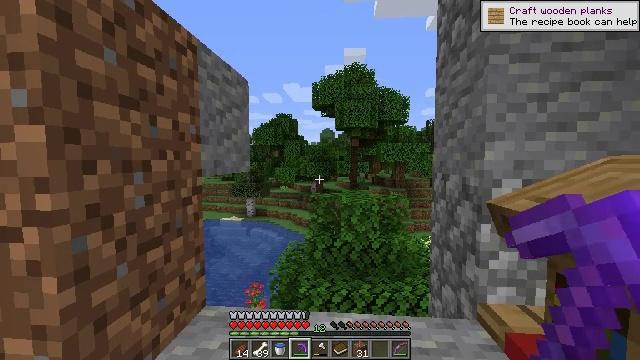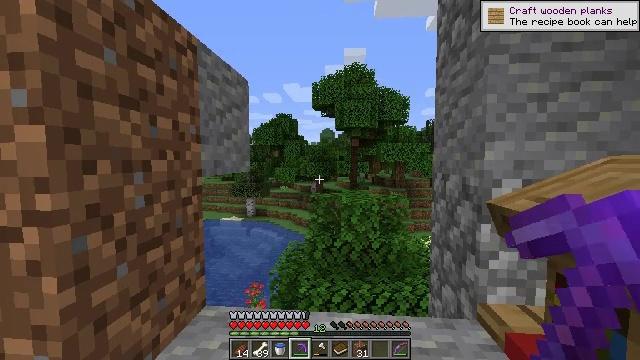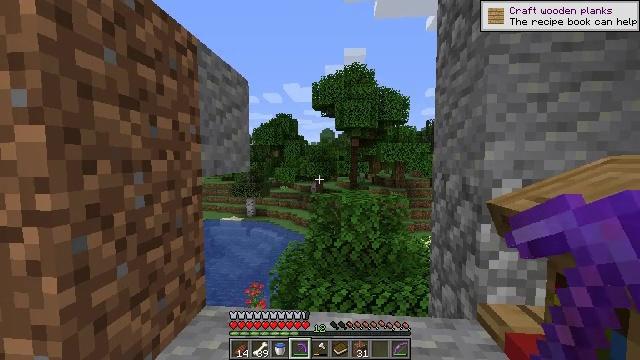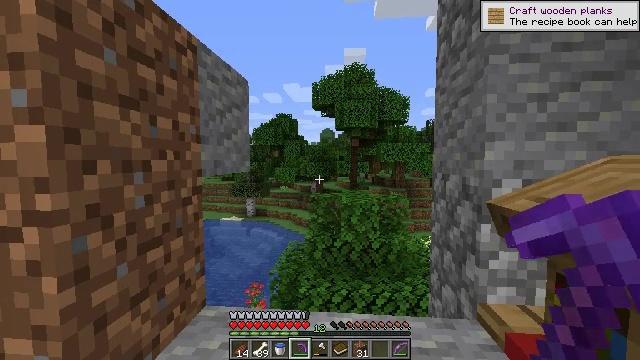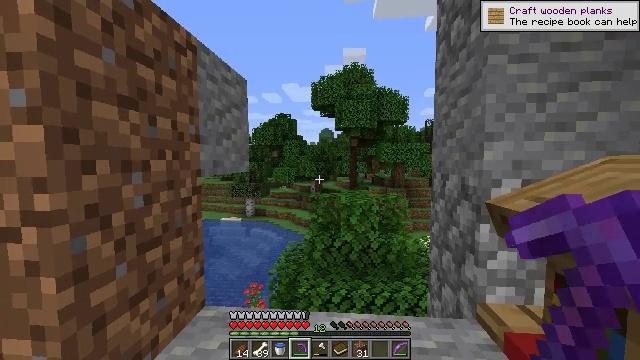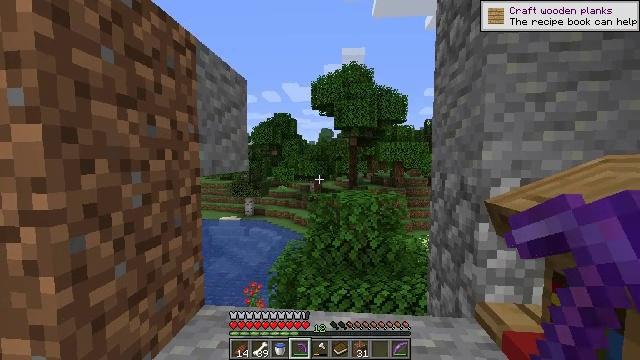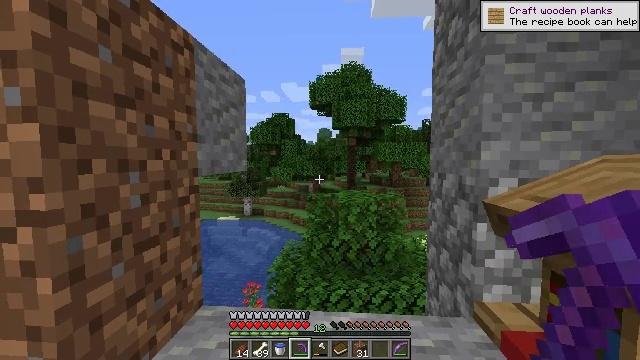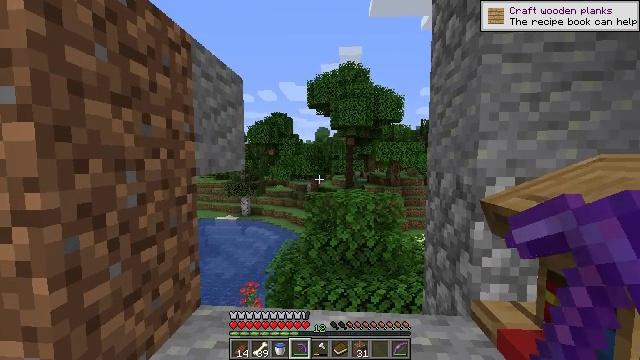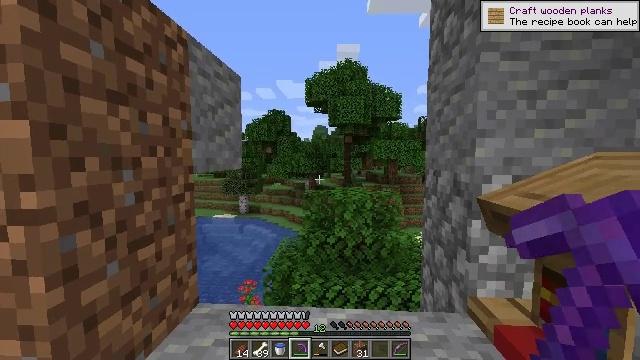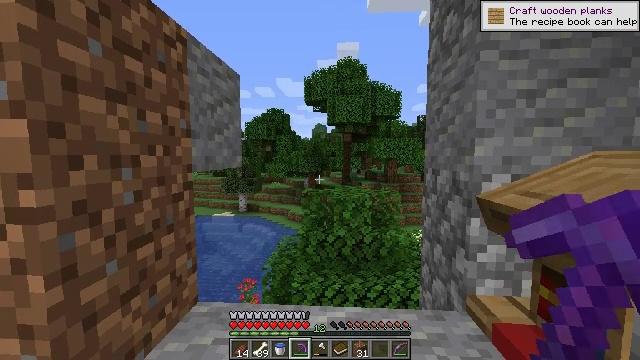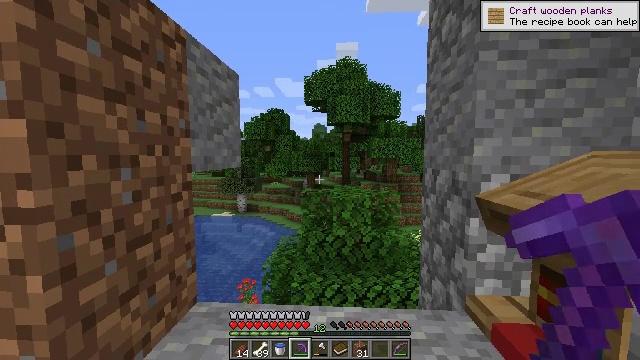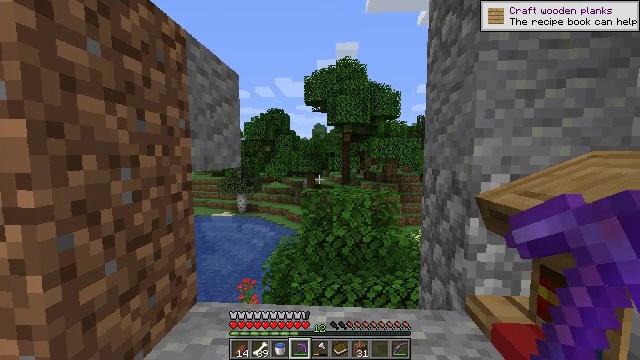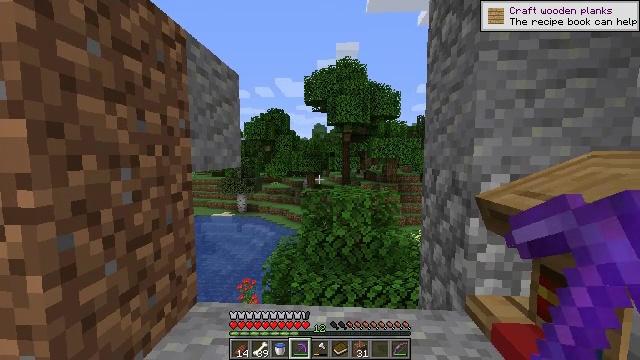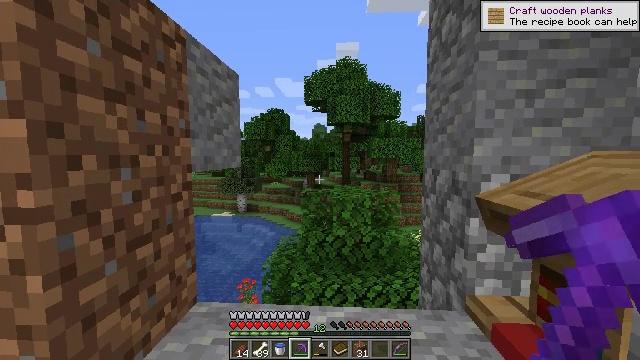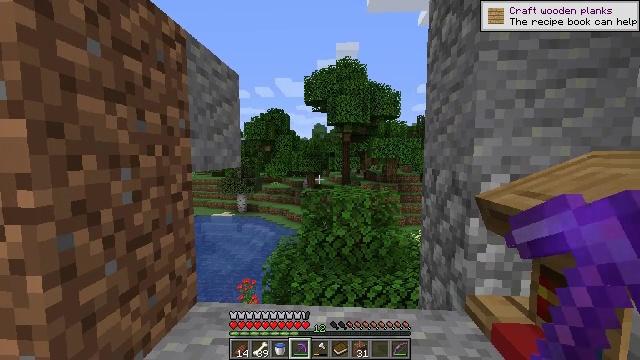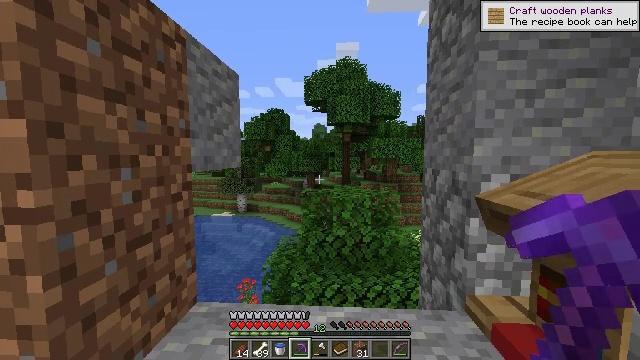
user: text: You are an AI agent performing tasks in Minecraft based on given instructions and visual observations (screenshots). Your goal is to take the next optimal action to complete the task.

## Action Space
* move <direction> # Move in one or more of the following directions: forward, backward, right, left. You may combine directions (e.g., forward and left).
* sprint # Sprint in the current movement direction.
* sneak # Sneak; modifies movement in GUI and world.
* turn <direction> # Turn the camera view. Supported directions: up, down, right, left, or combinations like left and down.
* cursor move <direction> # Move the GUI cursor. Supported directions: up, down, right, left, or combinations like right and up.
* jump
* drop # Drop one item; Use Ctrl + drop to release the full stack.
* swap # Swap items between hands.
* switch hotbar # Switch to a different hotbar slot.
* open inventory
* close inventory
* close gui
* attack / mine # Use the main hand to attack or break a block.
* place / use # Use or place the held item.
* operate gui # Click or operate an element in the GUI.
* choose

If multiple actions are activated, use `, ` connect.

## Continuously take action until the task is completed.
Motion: motion action
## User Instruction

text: Gather the andesite slab from a structure.
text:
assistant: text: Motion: no_op
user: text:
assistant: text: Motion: no_op
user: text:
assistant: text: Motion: no_op
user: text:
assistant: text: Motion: no_op
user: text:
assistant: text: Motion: no_op
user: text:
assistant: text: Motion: no_op
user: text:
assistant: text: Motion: no_op
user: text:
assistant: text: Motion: no_op
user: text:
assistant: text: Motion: no_op
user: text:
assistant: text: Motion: no_op
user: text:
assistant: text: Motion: no_op
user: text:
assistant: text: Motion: no_op
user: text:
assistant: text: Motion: no_op
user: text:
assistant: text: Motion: no_op
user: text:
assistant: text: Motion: no_op
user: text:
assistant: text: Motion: no_op
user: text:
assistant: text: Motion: no_op
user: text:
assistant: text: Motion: no_op
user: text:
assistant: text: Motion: no_op
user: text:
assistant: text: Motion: no_op
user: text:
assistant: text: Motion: no_op
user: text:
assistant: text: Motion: no_op
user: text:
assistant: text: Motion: no_op
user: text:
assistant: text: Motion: no_op
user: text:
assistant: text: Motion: no_op
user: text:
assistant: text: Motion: no_op
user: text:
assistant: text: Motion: no_op
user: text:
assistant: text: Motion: no_op
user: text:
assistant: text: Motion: no_op
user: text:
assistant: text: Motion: no_op